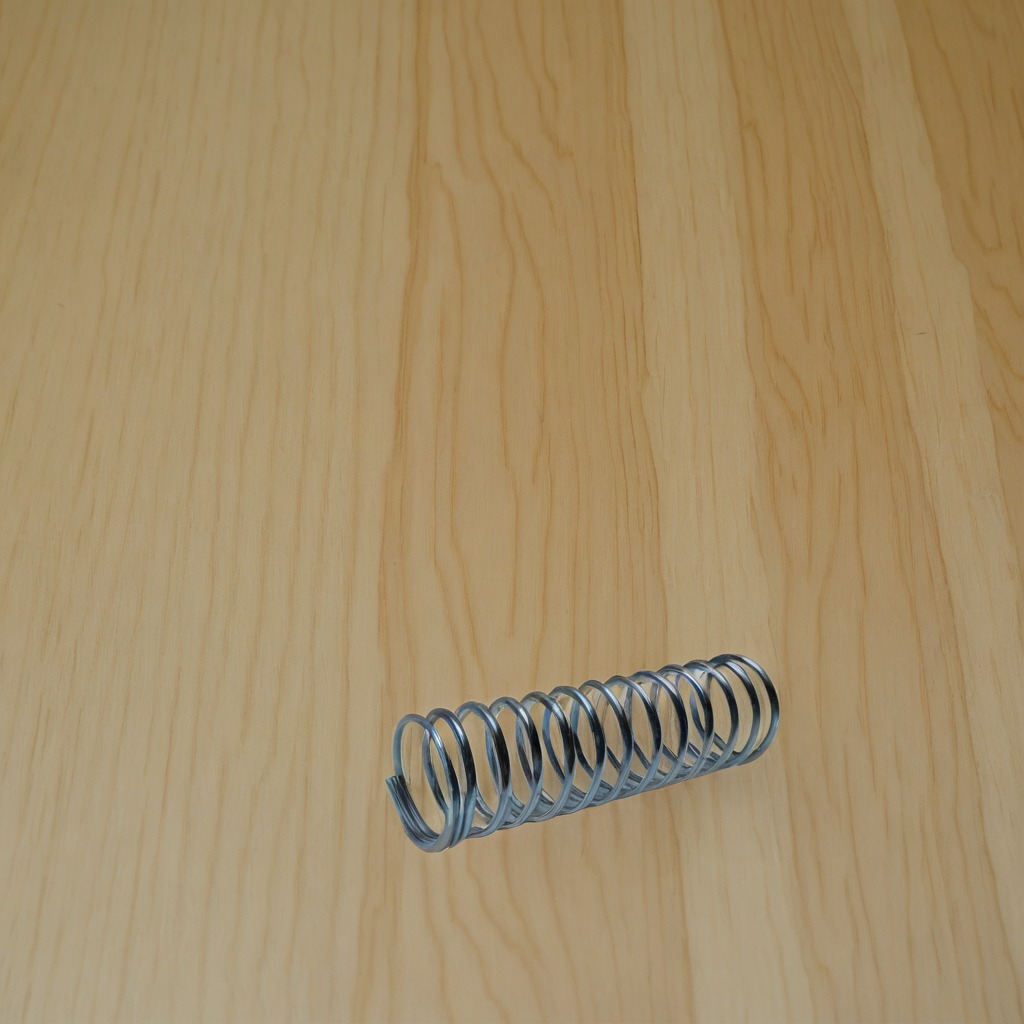
A coiled metal spring lies on the plywood surface in a paint workshop lit by afternoon window light.